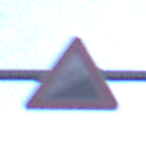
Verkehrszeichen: Steigung10
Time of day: SunriseSunset
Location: Outdoor (Urban)
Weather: Clear
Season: NotSpecified
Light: Natural